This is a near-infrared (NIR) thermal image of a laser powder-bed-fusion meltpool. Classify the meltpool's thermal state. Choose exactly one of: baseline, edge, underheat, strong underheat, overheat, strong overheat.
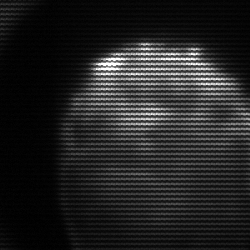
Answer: edge